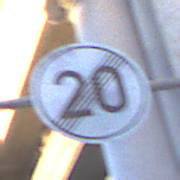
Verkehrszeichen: EndeGeschwindigkeit20
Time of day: SunriseSunset
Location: Outdoor (Urban)
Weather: Clear
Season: NotSpecified
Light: Natural